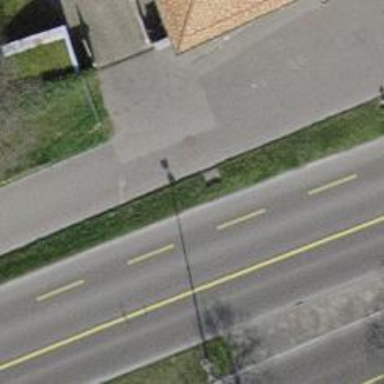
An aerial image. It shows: Residential road with asphalt surface and no sidewalk.